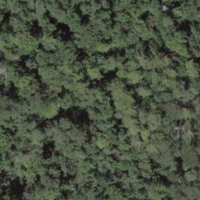
EUNIS habitat code: 41
Species observed at this site:
Ilex aquifolium